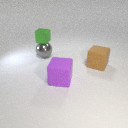
small green rubber cube above large gray metal sphere